Question: To preface this, I do not work with Java or Struts, but I understand what is going on in the code. When it comes to writing the code, I am clueless. I am working with KonaKart, and they use struts tiles to display layouts.
Here is the jsp snippet:
'''
<div class="siderBox noMargin">
<div class="siderBoxTop"></div>
<div class="siderBoxContent">
<tiles:insert attribute="leftTile1" />
</div>
<div class="siderBoxBottom"></div>
</div>
'''
Depending on the current page, 'leftTile1' may have a value of 'Empty.jsp' which is just an empty page (this is leftTile5 and leftTile6 for example):
'''
<put name="leftTile5" value="/WEB-INF/jsp/InformationTile.jsp"/>
<put name="leftTile6" value="/WEB-INF/jsp/Empty.jsp"/>
'''
If the tile has an empty page, then the box still appears and I am left with all these blank boxes. Is there any way to get the attribute value and not display the tile (ie. 'if(leftTile1.attribute!="/WEB-INF/jsp/Empty.jsp"){ //show the content; }')?
Worst case scenario, I can just go through all 30 jsp files and wrap the content with the header and footer for the tile.
Screenshot of the current output and what I want to get rid of:

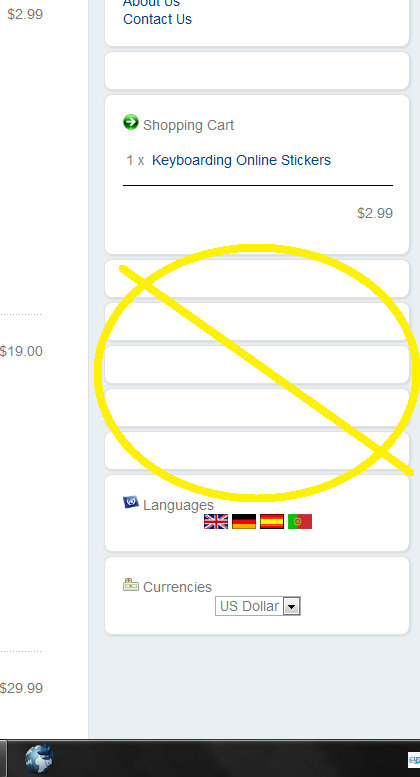
Answer: Not tested, but you could probably define the attribute as an empty string rather than /WEB-INF/jsp/Empty.jsp if nothing must be displayed, and use the following code in your layout:
'''
<tiles:useAttribute name="leftTile1" id="leftTile1"/>
<c:if test="${!empty leftTile1}">
<div class="siderBoxContent">
<tiles:insert attribute="leftTile1" />
</div>
</c:if>
'''